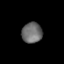
Tissue: prostate
Cell type: T cells
Senescence score: 0.2885
Nuclear area (px): 412
Mean DAPI intensity: 107.633